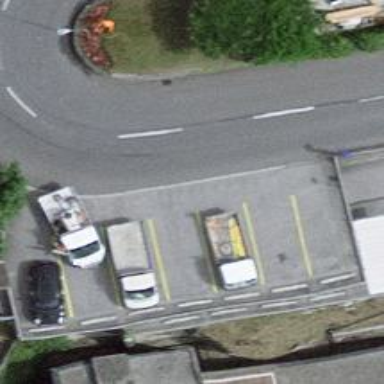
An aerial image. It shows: Bus stop with platform for public transport.